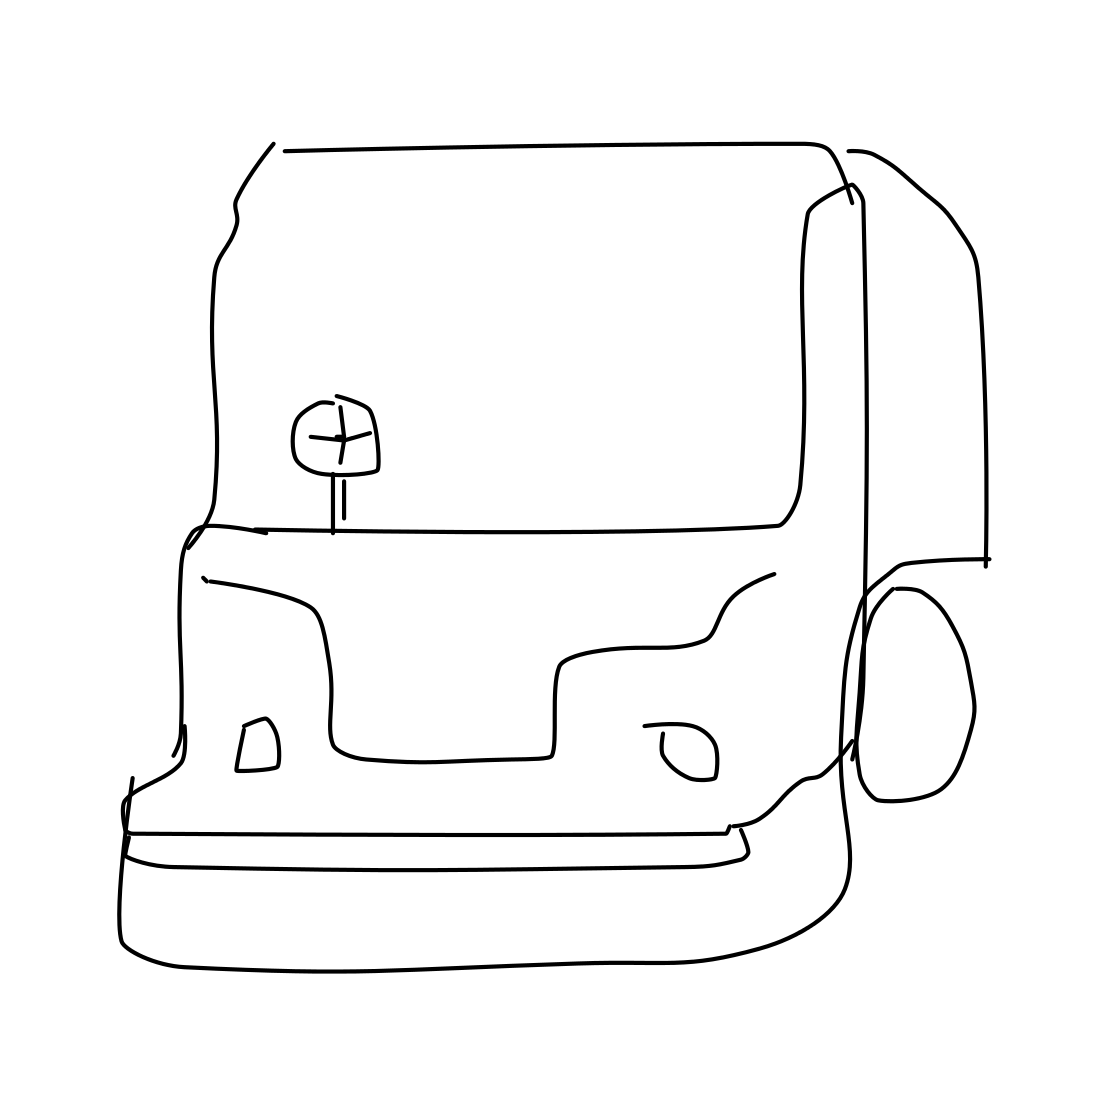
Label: tractor